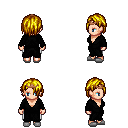
a pixel art fantasy rpg character, female body template, human, light skin, gray robe, white pants, blonde bangs hairstyle, bronze tiara, white slippers, four views (front, back, left, right), 2x2 character sprite sheet, small pixel art, hard edges, no anti-aliasing